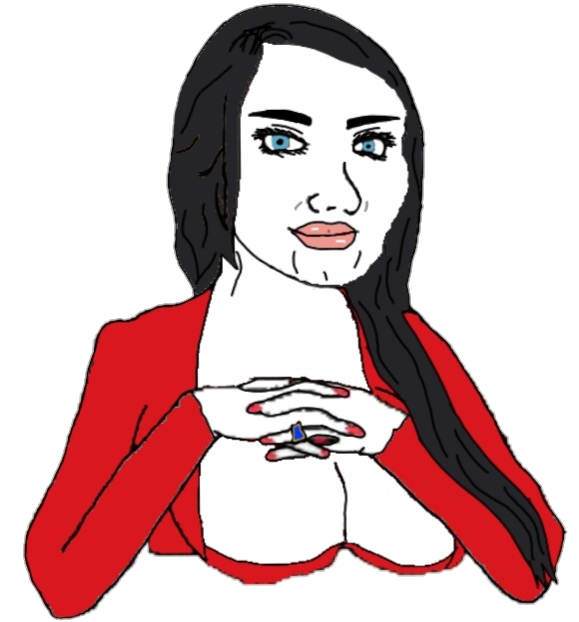
Label: 5_Abusive_Wife